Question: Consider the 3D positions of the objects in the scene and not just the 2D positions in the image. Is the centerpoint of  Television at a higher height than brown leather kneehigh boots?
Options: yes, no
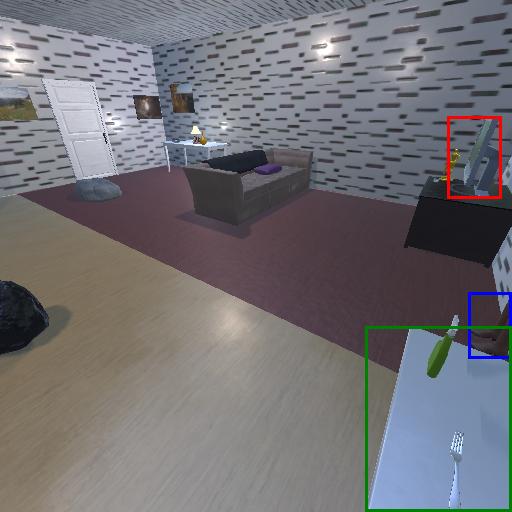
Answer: yes